Group 1:
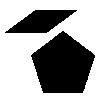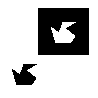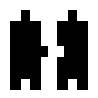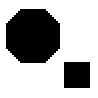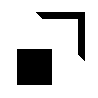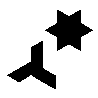
Group 2:
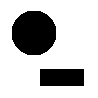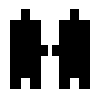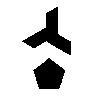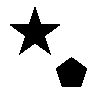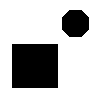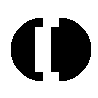
Rule separating the two groups: Two shapes can tessellate the plane together vs. not so.
Concepts: infinite_plane, tessellation, tiling
Author: Leo Crabbe